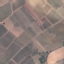
Label: PermanentCrop